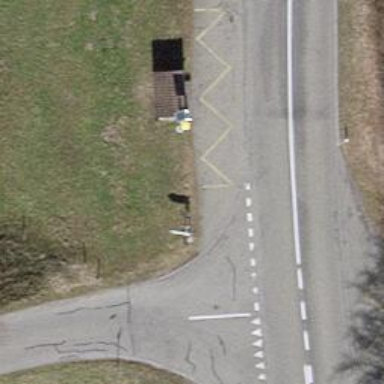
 serving as platform for public transportation."